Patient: sex M, age 26
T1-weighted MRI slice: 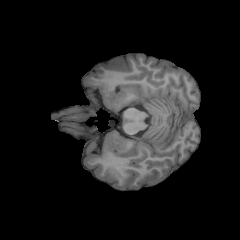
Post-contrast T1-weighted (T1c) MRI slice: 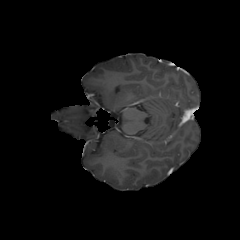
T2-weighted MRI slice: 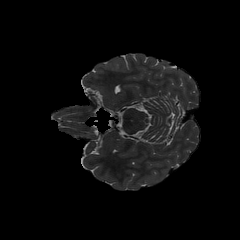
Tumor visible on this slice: no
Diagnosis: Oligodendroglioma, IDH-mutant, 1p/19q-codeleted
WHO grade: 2